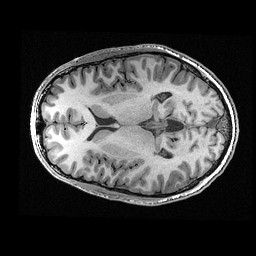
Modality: T1w
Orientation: axial
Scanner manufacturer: ge
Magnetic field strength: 3 T
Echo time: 0.00318 s